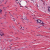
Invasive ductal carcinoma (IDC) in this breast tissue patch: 0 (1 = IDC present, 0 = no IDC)